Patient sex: M
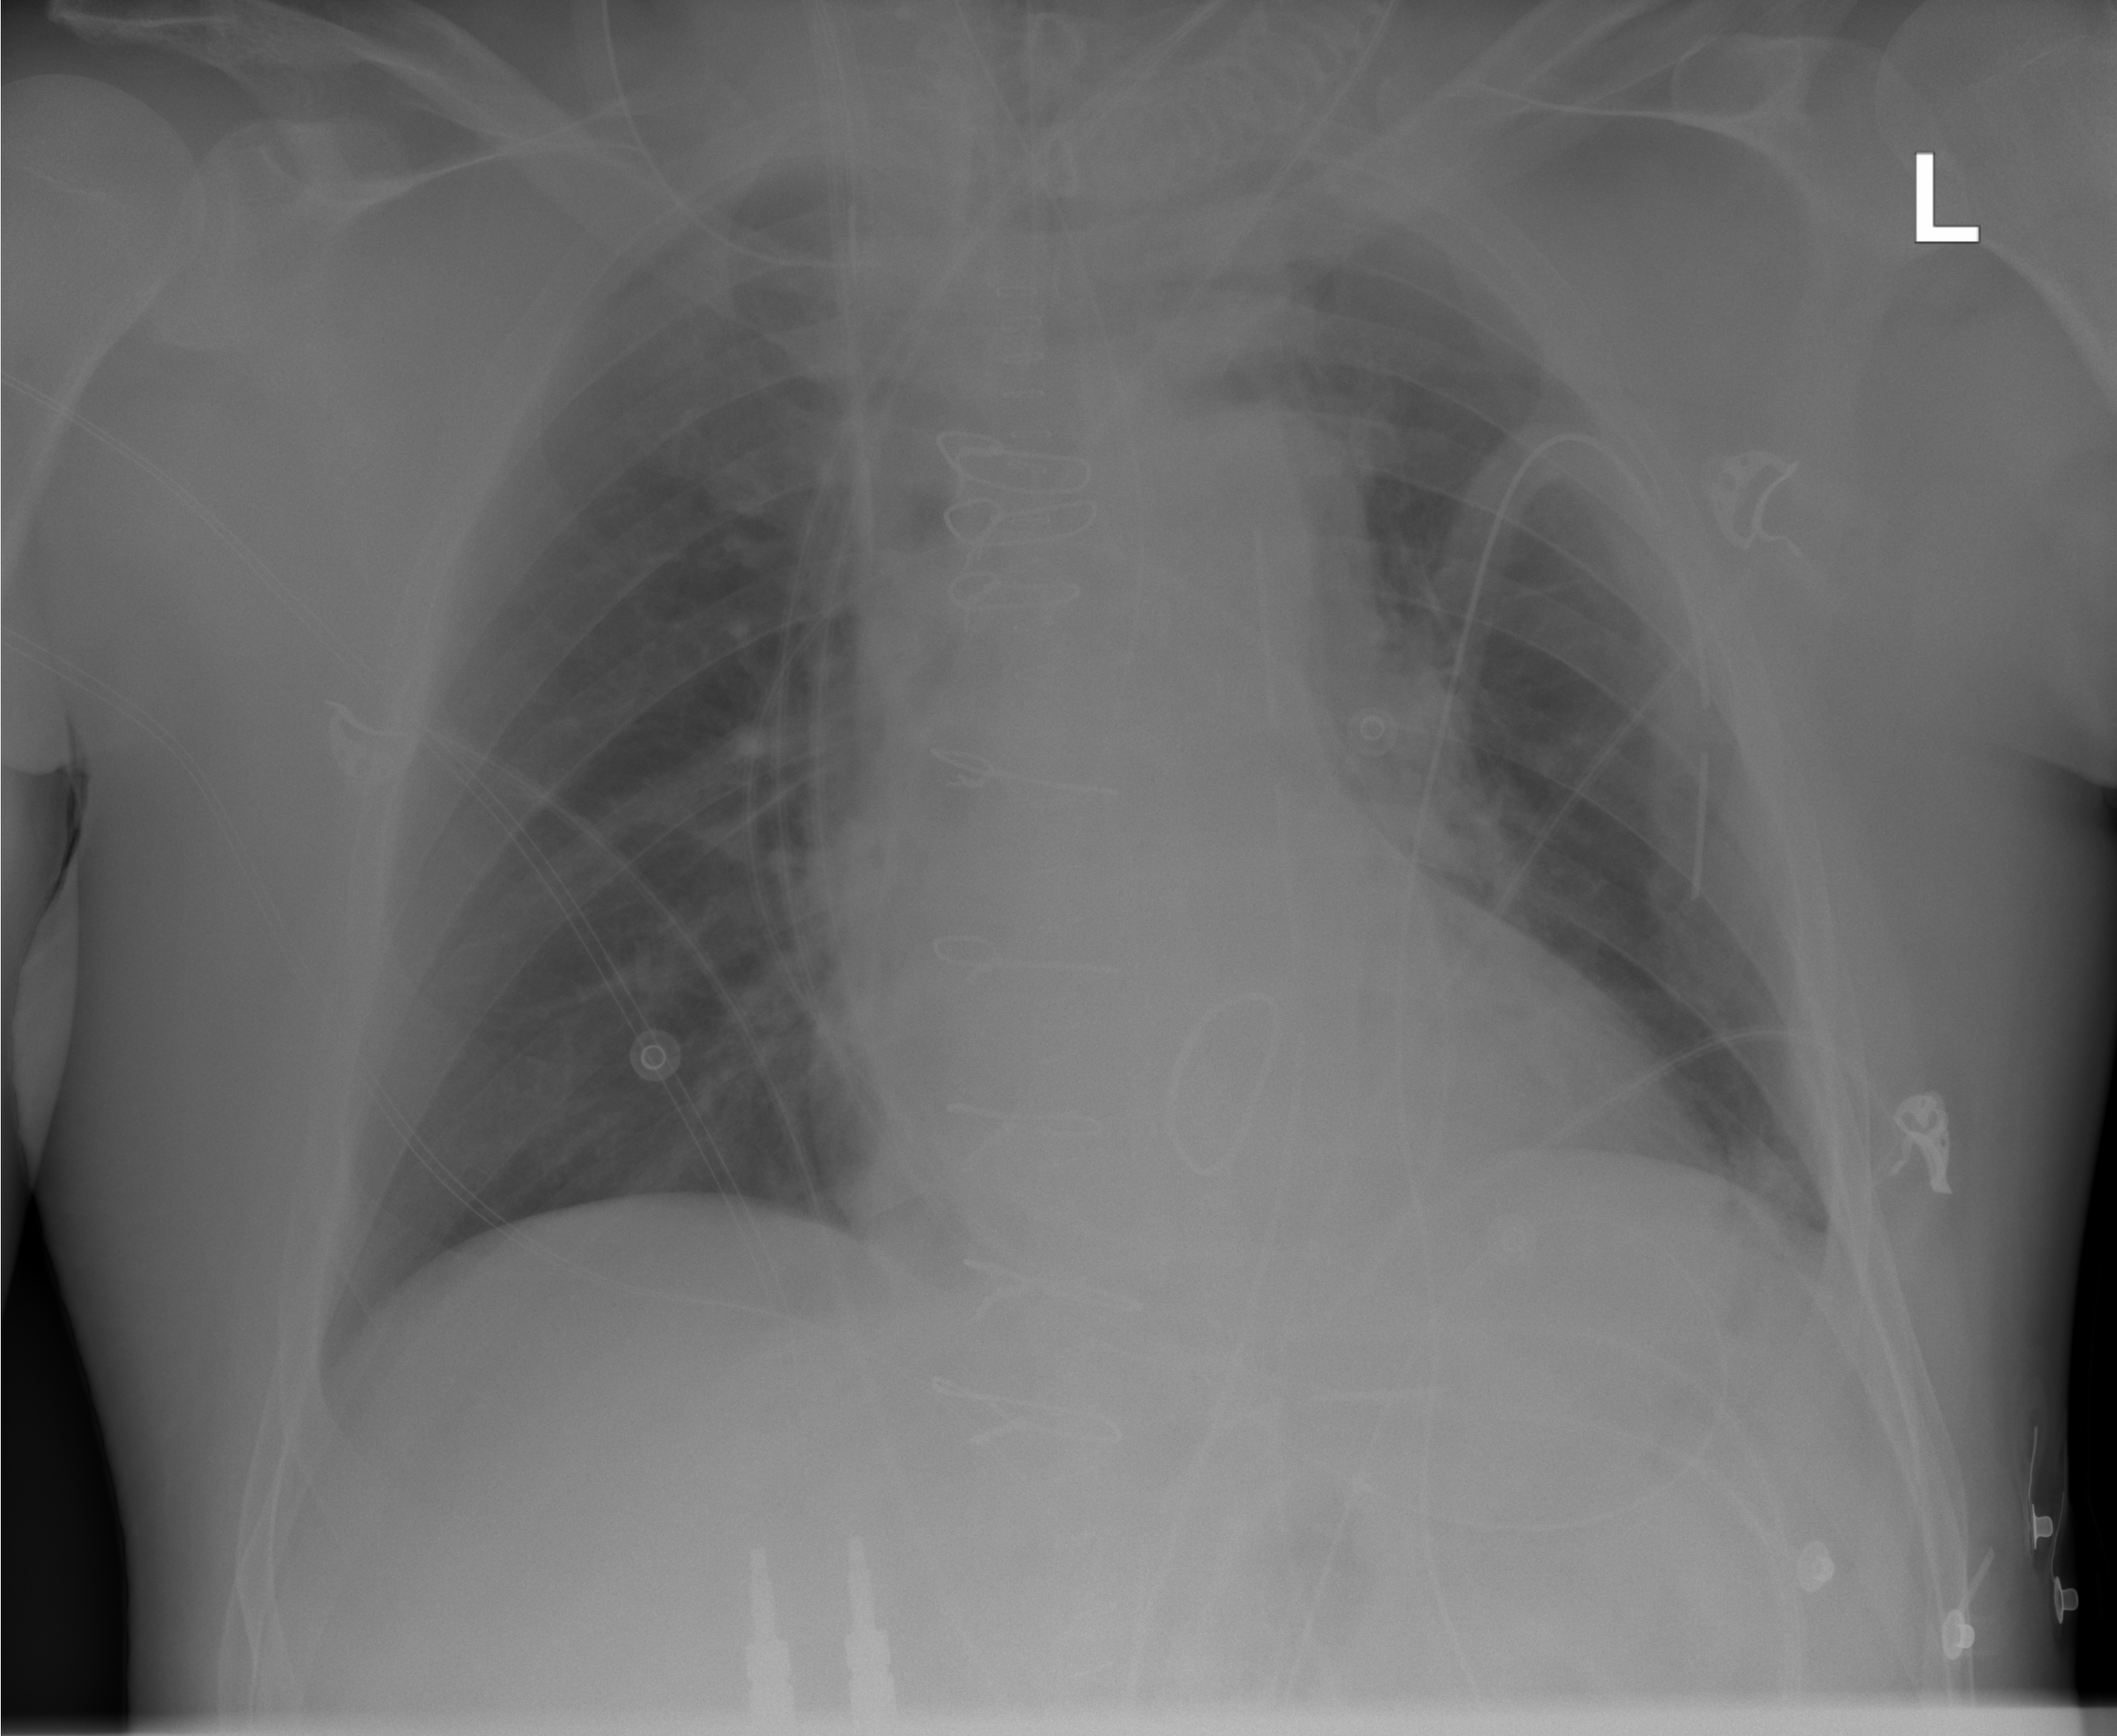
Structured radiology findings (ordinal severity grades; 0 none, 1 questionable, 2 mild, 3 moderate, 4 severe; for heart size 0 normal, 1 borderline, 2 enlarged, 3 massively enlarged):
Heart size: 1
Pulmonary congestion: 0
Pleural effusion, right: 0
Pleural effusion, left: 0
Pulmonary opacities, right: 0
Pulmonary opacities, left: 0
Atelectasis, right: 0
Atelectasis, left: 1